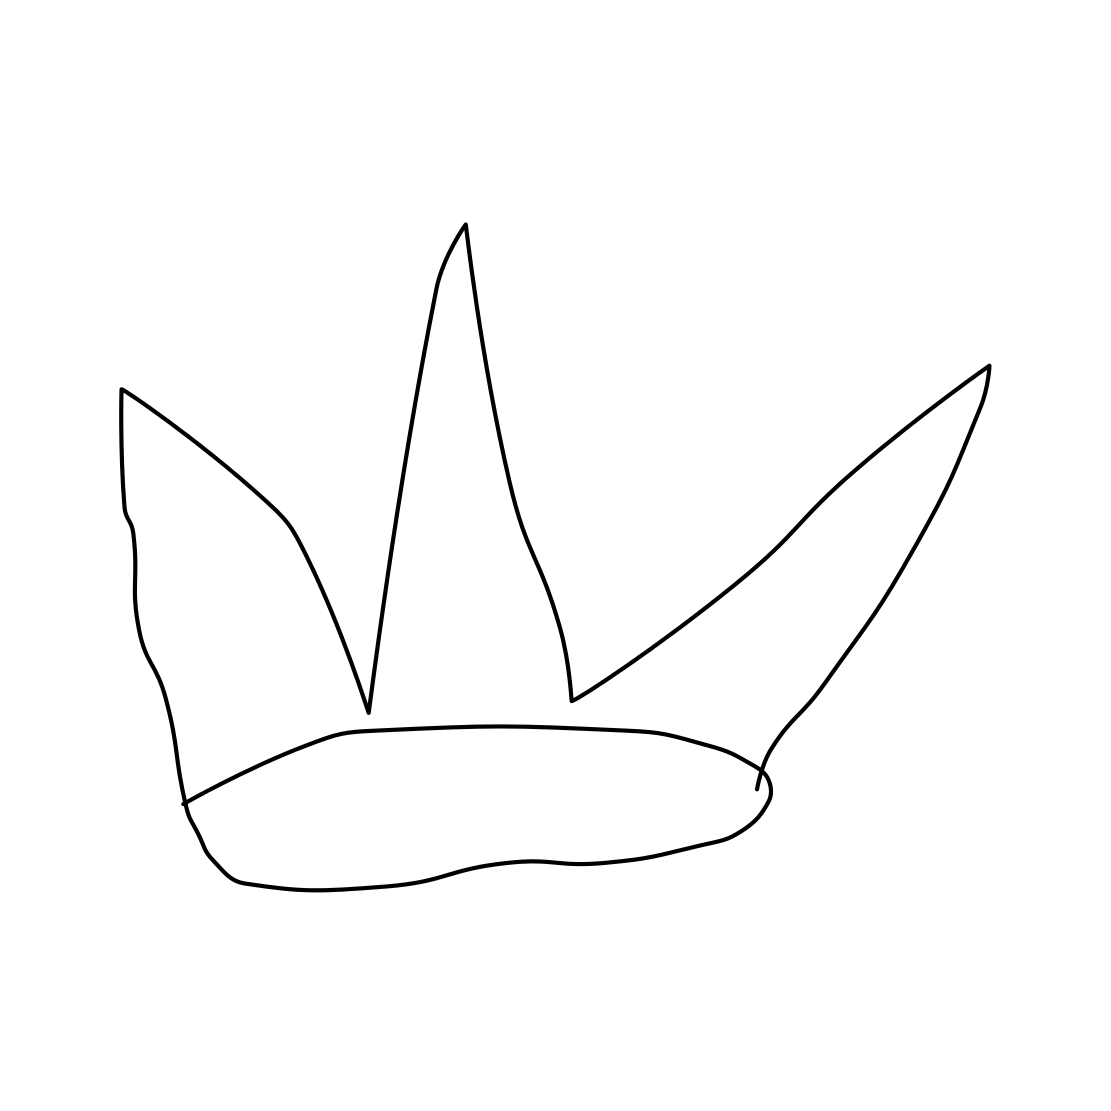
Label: crown